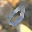
Label: 0